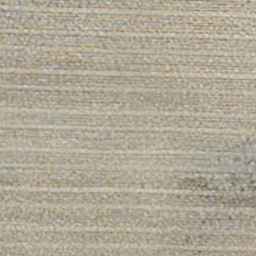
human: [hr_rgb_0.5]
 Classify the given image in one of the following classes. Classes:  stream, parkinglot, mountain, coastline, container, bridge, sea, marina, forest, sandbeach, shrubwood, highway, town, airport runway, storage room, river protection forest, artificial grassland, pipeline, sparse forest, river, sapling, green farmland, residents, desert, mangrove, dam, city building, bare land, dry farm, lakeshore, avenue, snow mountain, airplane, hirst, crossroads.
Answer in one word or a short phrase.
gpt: dry farm